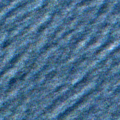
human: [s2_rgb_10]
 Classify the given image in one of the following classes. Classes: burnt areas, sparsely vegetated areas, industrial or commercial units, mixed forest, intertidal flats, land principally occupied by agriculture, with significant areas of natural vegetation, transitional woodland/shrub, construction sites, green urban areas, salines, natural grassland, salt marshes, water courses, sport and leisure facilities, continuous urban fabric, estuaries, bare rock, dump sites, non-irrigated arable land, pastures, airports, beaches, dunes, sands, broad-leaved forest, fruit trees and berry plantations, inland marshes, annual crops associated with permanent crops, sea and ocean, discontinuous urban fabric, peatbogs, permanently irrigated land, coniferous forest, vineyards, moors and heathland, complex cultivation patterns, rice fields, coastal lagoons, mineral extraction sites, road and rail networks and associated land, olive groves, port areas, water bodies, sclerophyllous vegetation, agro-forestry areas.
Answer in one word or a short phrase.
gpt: sea and ocean